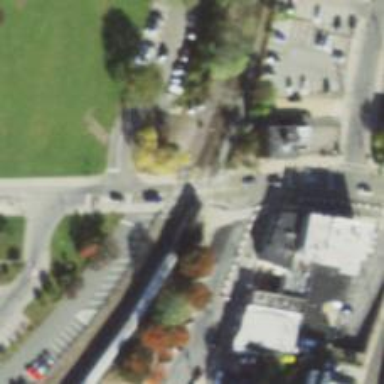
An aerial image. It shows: Level crossing with lights and barriers.